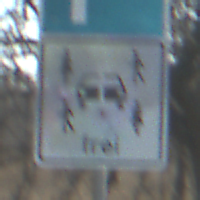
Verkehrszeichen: CarsharingfahrzeugeFrei
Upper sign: Parken
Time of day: MorningAfternoon
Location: Outdoor (Nature)
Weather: Clear
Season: NotSpecified
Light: Natural